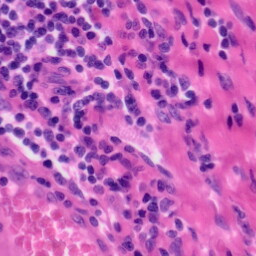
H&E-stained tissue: Tonsil